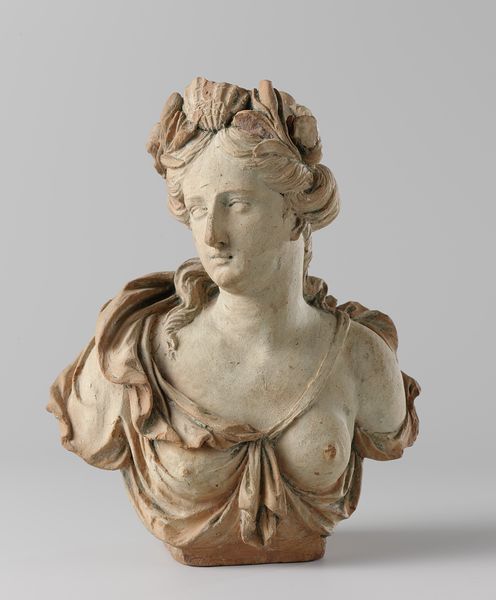
Titel: Amphitrite, borstbeeld
Standort: Amsterdam
Institution: Rijksmuseum
Schlagwörter: red, women, dress, face, hair, portrait, woman, pink, classical, greek, nude, roman, stone, bust, shawl, sculpture, statue, breast, love, cloth, chest, beautiful, torn, nipples, neoclassic, brest, clay, boobs, tits, nipple, madona, status, terra cotta, paste, tera cota, tera cotta